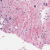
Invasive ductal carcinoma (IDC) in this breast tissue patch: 1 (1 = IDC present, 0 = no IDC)